Field crop: maize
Growth stage: 1
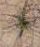
Species: salsola